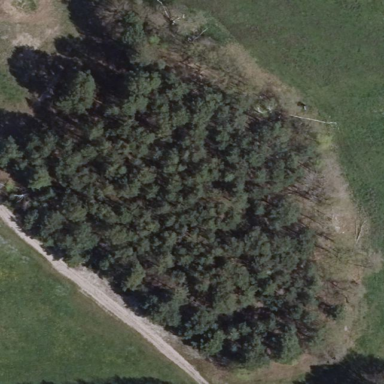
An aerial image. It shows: Deciduous broadleaved forest.